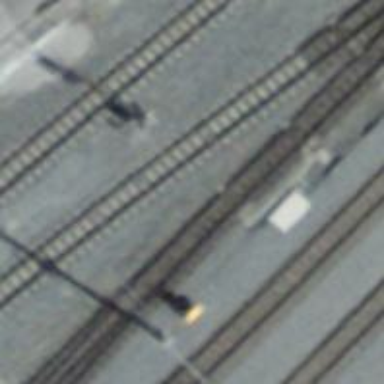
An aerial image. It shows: Railway signal.